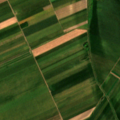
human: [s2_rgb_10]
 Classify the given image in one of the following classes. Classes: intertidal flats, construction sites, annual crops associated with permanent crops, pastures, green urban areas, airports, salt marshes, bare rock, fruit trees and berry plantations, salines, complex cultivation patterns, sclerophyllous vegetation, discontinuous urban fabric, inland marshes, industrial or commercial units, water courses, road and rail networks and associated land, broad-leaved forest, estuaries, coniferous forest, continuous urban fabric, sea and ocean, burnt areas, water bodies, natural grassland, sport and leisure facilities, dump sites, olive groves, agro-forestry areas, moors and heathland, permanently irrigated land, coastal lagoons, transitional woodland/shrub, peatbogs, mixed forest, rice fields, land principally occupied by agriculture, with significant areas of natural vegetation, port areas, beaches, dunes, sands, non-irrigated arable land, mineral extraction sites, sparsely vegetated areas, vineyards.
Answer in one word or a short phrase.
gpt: non-irrigated arable land